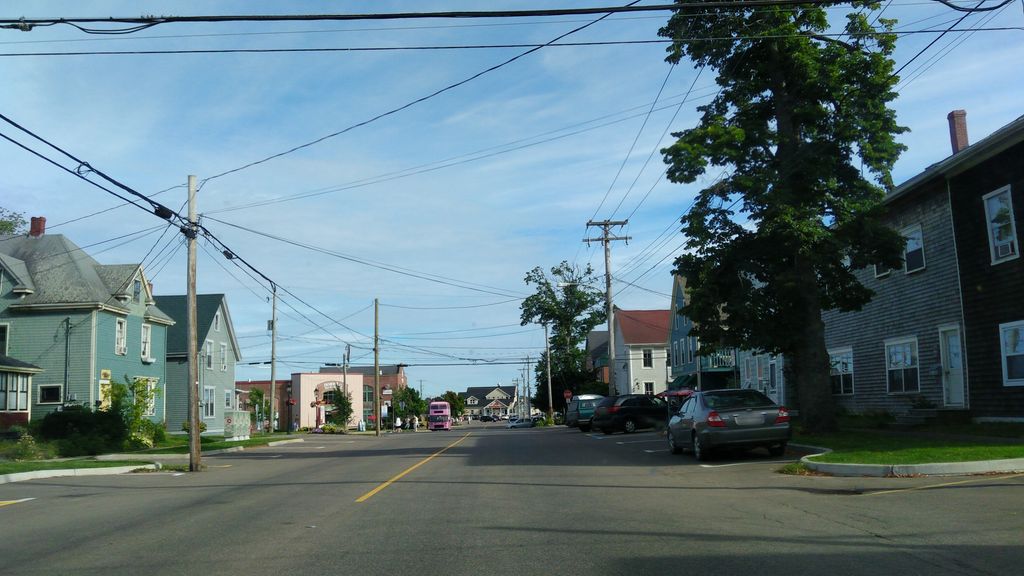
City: charlottetown